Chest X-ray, PA view. Patient: 45 years old, sex M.
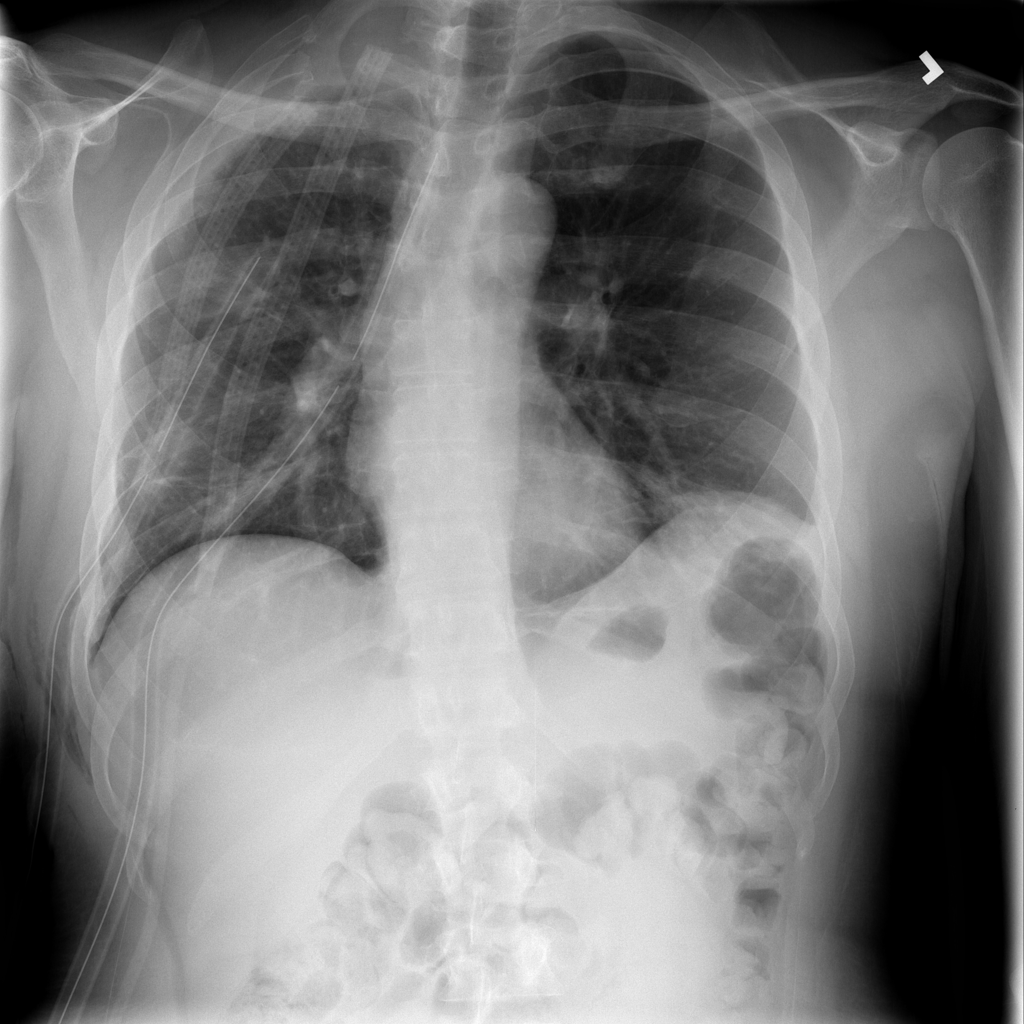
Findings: No Finding